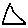
Label: triangle